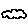
Label: cloud